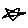
Label: star